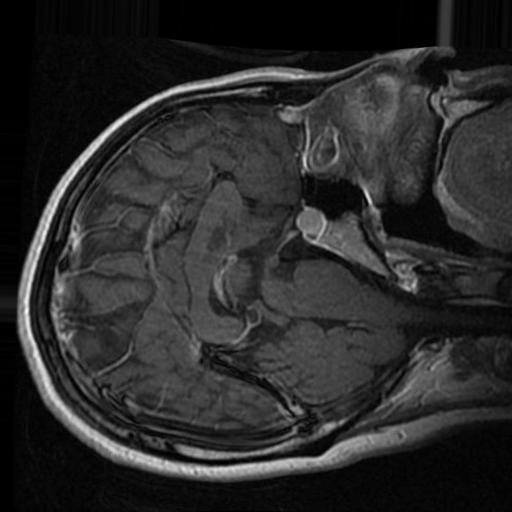
Label: brain_tumor